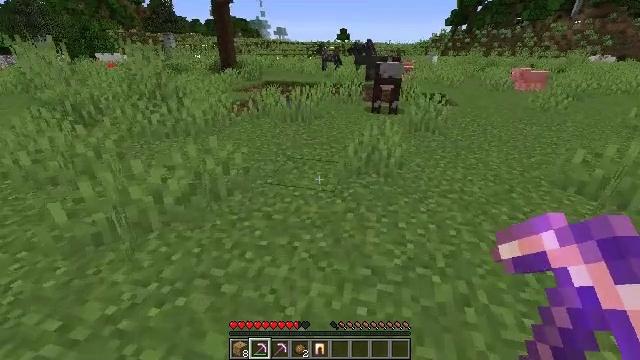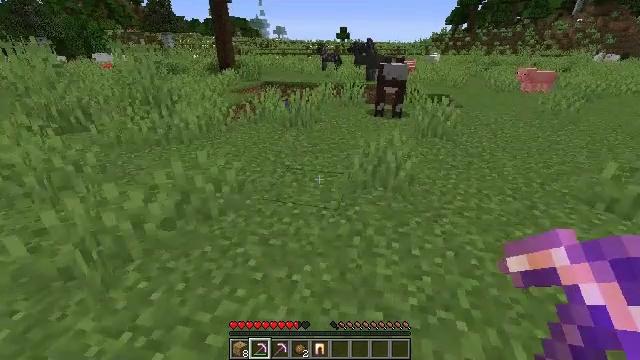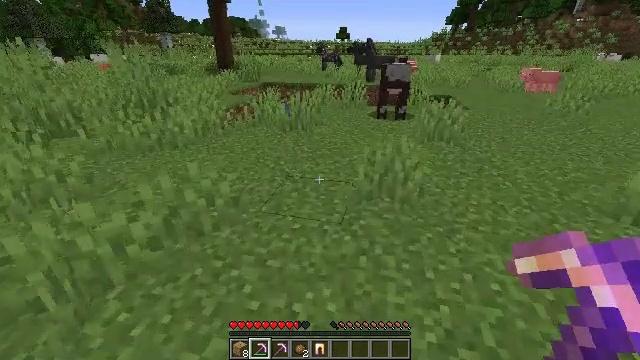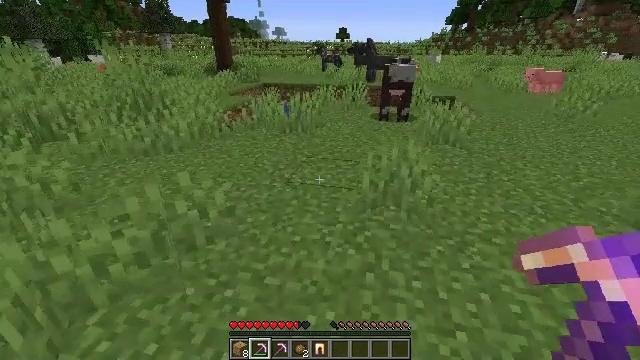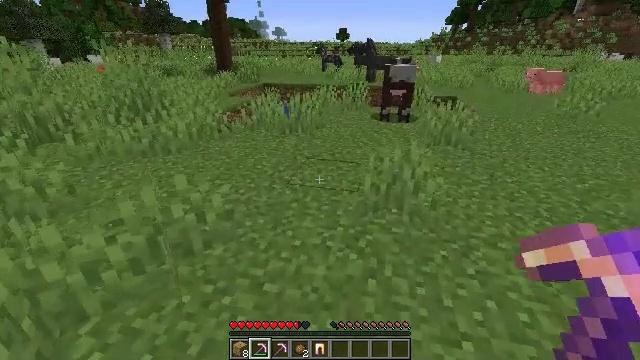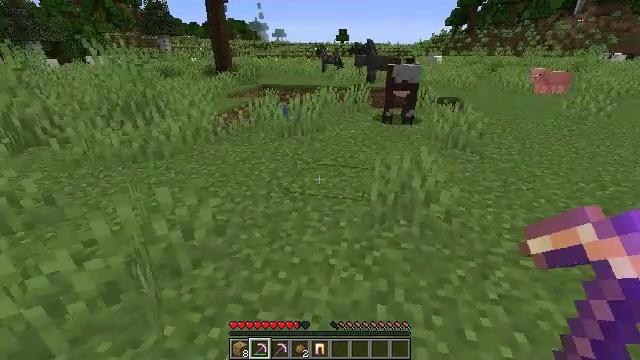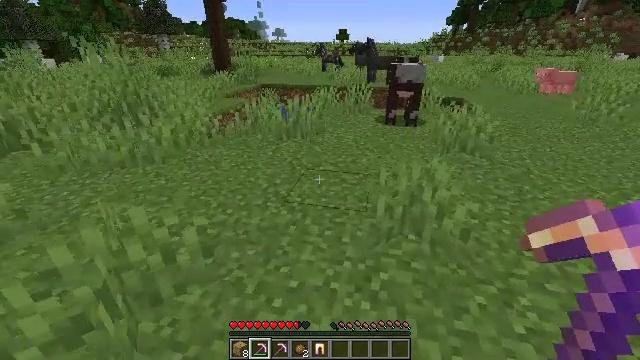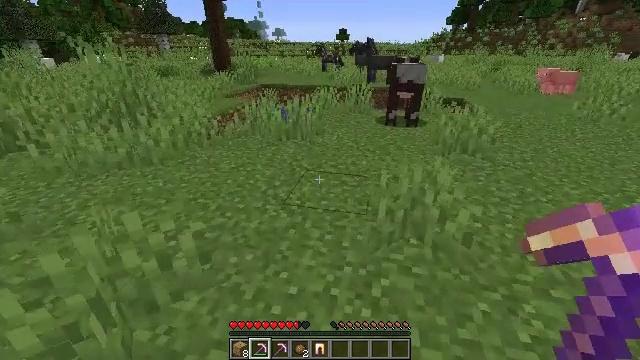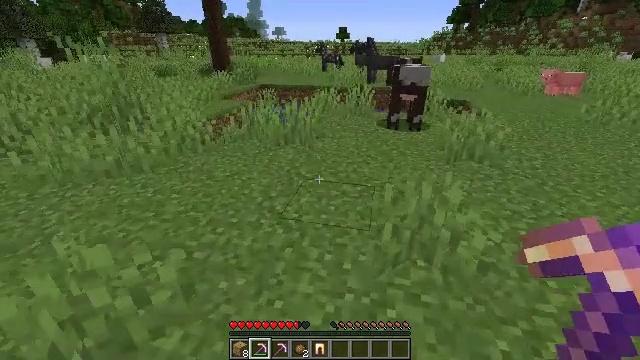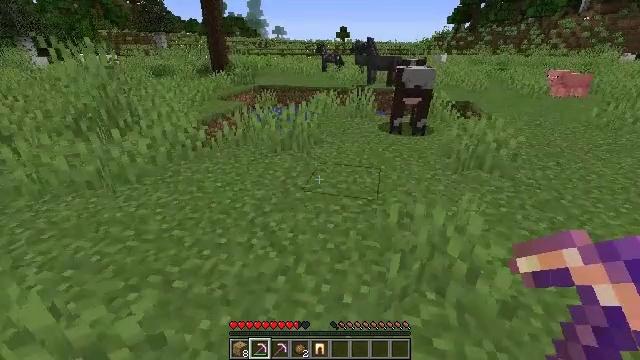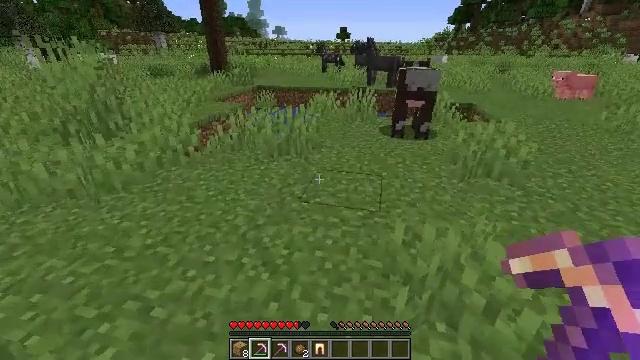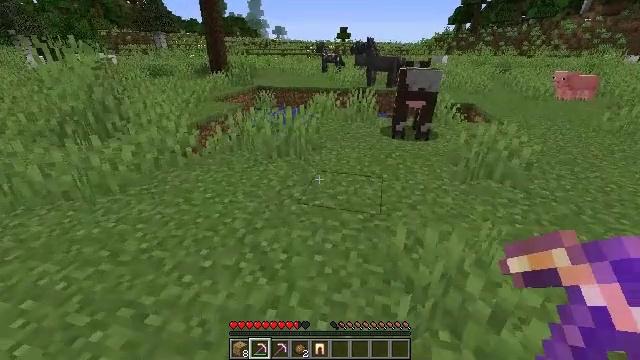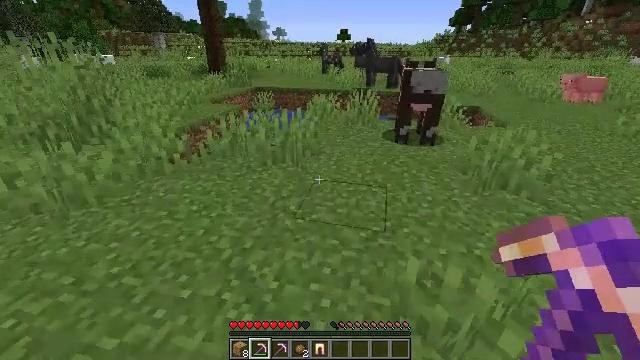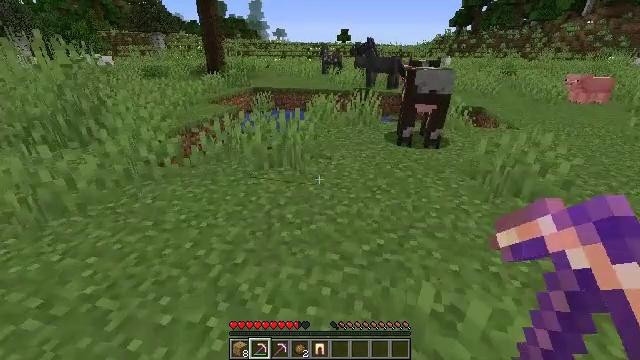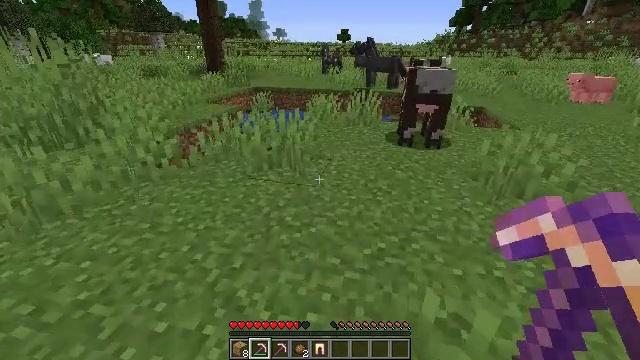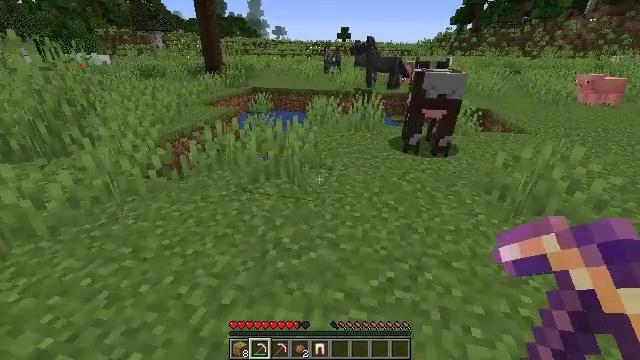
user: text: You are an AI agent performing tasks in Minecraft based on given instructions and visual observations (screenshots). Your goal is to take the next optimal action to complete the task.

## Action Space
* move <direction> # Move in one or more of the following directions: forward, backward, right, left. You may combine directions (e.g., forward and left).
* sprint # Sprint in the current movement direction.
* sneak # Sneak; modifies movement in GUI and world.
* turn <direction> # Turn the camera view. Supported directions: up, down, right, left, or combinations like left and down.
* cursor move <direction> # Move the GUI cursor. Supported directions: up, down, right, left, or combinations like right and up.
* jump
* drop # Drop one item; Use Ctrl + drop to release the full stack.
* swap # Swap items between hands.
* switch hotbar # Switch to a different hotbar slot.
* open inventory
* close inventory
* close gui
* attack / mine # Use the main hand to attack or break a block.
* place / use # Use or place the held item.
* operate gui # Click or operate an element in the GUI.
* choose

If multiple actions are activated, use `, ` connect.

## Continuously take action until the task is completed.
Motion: motion action
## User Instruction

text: Break the grass block.
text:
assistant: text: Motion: move forward
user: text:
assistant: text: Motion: move forward
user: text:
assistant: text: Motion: move forward
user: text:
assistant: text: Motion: move forward
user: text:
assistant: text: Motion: move forward
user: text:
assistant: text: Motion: move forward
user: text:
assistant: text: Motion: move forward
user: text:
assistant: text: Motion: move forward
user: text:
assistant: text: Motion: move forward
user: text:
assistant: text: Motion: move forward
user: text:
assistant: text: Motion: move forward
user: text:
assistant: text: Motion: move forward
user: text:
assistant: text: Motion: move forward
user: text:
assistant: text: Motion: move forward
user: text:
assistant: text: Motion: move forward
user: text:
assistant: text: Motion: move forward
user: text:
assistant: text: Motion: move forward
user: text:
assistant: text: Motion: move forward
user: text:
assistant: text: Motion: move forward
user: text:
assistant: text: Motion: move forward
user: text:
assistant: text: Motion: move forward
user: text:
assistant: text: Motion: move forward
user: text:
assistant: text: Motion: move forward and move left
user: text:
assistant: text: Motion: move forward and move left
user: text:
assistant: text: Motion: move forward and move left
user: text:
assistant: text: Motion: move forward and move left
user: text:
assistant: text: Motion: move forward and move left
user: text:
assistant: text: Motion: move forward and move left
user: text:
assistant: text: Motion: move forward and move left
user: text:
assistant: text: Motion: move forward and move left